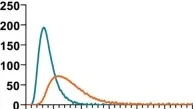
Blood count and hemostaseologic response in acute mercury poisoning of unknown origin. (A) Red blood cells (RBC), hemoglobin (Hb), and hematocrit (HCT) of the patient are shown in comparison to a respective healthy control (Ctrl).
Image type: chart (chart)